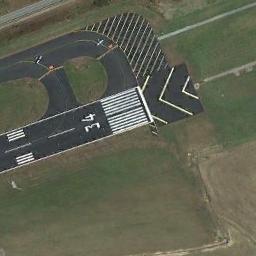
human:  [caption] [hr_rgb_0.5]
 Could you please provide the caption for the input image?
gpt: The runway is on the grass with two airplanes .

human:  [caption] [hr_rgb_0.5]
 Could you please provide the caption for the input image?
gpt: The grass is on either side of the runway .

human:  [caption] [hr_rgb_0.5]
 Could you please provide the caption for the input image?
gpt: Next to the runway is a green lawn with a white '34' and a short-line sign on the runway  There is an airplane on the runway .

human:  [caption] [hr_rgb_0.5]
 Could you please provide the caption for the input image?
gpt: The runway has a threshold marking and two touchdown zone markings and the designation marking is 34 .

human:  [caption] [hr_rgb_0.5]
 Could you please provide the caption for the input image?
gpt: There are green lawns beside the runway with white marks .